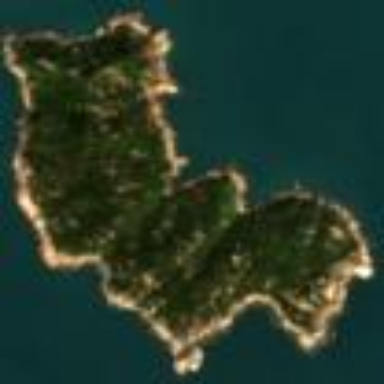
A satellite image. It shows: Island with natural coastline.